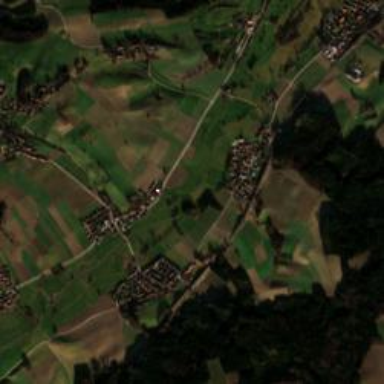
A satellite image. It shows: Village area.